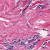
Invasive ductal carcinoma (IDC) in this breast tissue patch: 0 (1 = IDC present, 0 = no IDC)